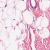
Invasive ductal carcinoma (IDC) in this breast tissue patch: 0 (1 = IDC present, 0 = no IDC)